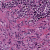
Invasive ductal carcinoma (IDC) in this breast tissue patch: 1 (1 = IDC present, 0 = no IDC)